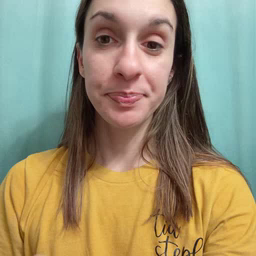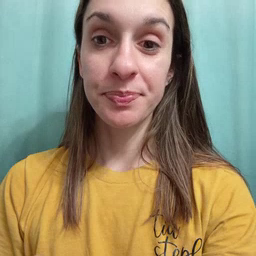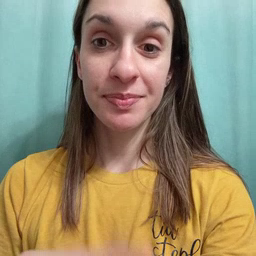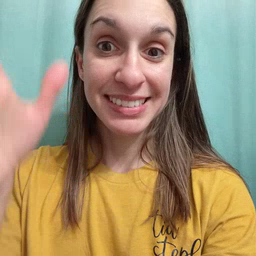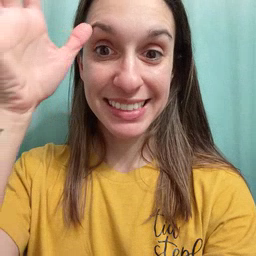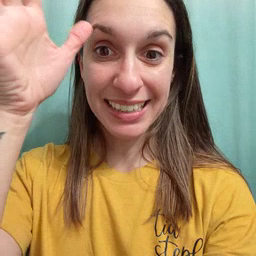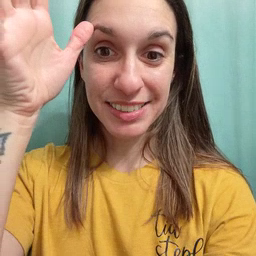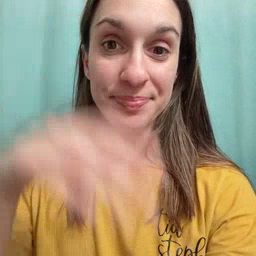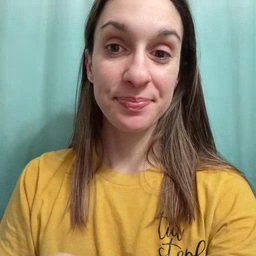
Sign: dad